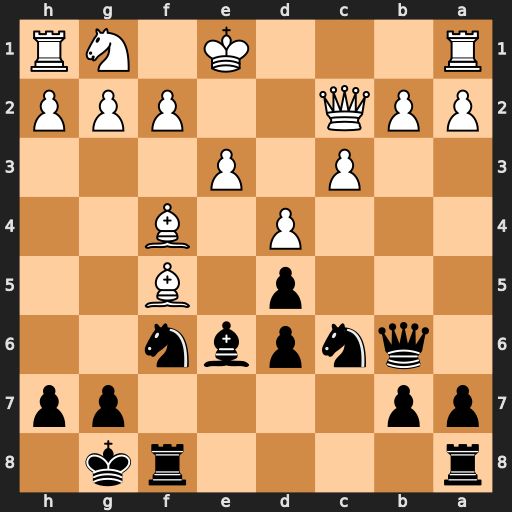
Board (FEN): r4rk1/pp4pp/1qnpbn2/3p1B2/3P1B2/2P1P3/PPQ2PPP/R3K1NR
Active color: b
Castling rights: KQ
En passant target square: -
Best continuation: Bxf5 Qxf5 Qxb2